Aerial crown-view tile of a tropical tree (Barro Colorado Island, Panama), acquired 20250124:
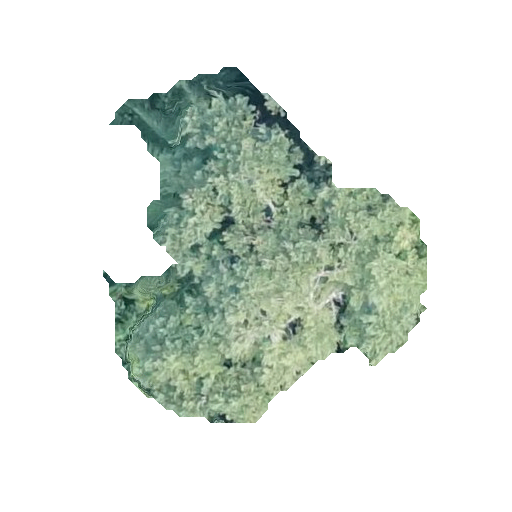
Species: Jacaranda copaia
GBIF accepted scientific name: Jacaranda copaia
Crown area: 106.805 m²